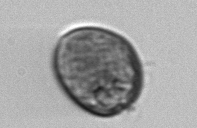
Label: Prorocentrum